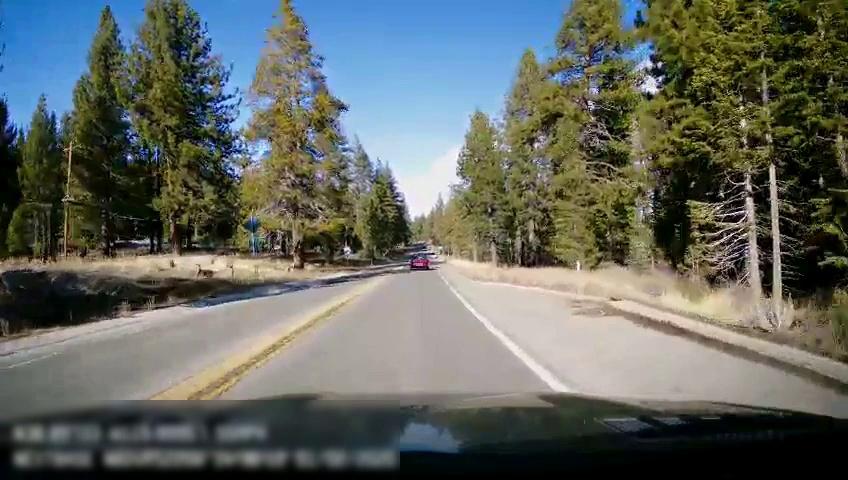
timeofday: Day
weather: Sunny
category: Drivable Space
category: Vehicles | Car
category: Lanes | Alternate Lane
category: Lanes | Opposite Lane
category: Lanes | Current Lane
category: Lanes | Current Lane